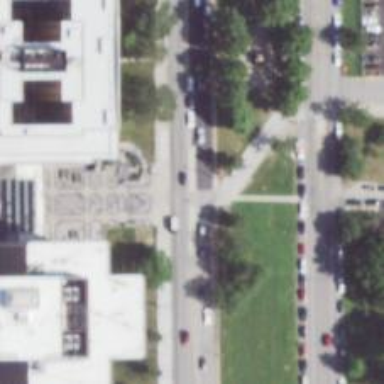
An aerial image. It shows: Footway with traffic island for pedestrians.